Question: Hello I have table name that contains duplicate records as shown below
'''
fID UserID FriendsID IsSpecial CreatedBy
-----------------------------------------------------------------
1 10 11 FALSE 1
2 11 5 FALSE 1
3 10 11 FALSE 1
4 5 25 FALSE 1
5 10 11 FALSE 1
6 12 11 FALSE 1
7 11 5 FALSE 1
8 10 11 FALSE 1
9 12 11 FALSE 1
'''
I want to remove duplicate combinations rows using MS SQL?
Remove latest duplicate records from MS SQL FriendsData table.
here I attached image which highlights duplicate column combinations.

How I can removed all duplicate combinations from SQL table?
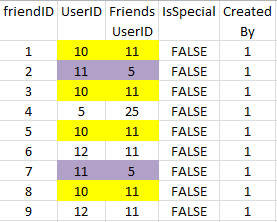
Answer: Try this
'''
DELETE
FROM FriendsData
WHERE fID NOT IN
(
SELECT MIN(fID)
FROM FriendsData
GROUP BY UserID, FriendsID)
'''
See <URL>
Or <URL> is more ways to do what you want
Hope this helps